Question: How can I align a bitmap to the text in a SpannableString?
'''
SpannableStringBuilder ssb = new SpannableStringBuilder(arr_messages.get(position));
String msg1 = ssb.toString();
for (int i=0; i<smileys.length; i++)
{
if (msg1.indexOf(smileys[i]) > 0)
{
int t = msg1.indexOf(smileys[i]);
ssb.setSpan(new ImageSpan(bitmapArray.get(i)), t, t+2, Spannable.SPAN_EXCLUSIVE_EXCLUSIVE);
}
}
holder.txtName.setText(ssb, BufferType.SPANNABLE);
'''
I would like to demonstrate the problem with these images:
What I want is to center both the text and the image vertically (the text is ok, but the image screws it up).
The result is:

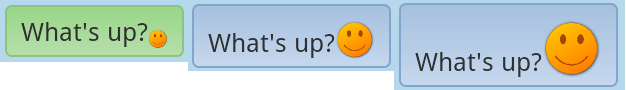
Answer: Try '...new ImageSpan(bitmapArray.get(i), ImageSpan.ALIGN_BASELINE)...'!